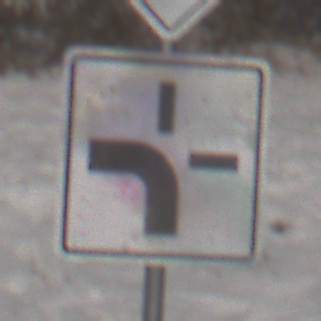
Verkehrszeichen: VerlaufVorfahrtsstrasse1
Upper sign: Vorfahrtsstrasse
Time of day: MorningAfternoon
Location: Outdoor (Nature)
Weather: PartlyCloudy
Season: Winter
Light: Natural